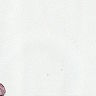
Metastatic tissue present: no